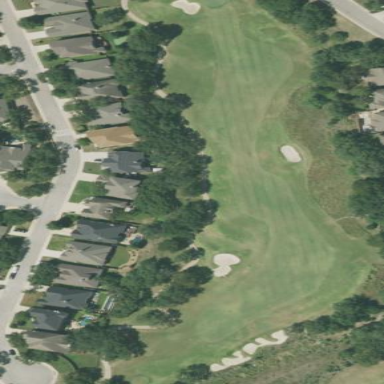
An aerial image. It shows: Golf rough area.